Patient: sex M, age 32
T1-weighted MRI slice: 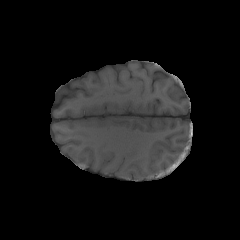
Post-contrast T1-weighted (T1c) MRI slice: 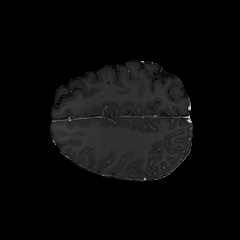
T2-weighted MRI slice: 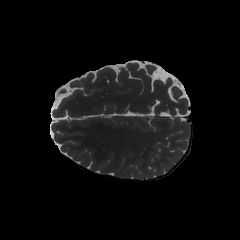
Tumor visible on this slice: no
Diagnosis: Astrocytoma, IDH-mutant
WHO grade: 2